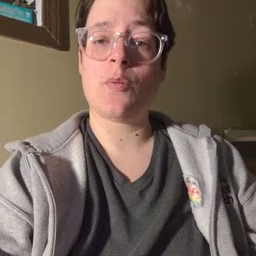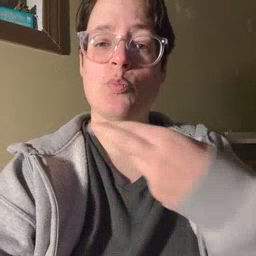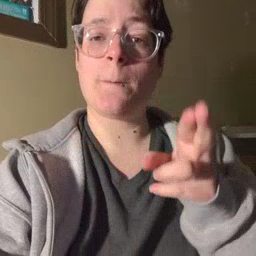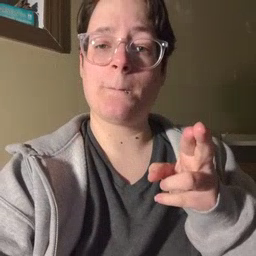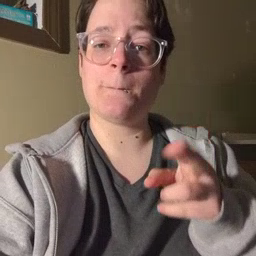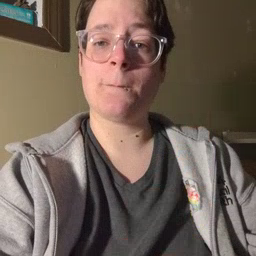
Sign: room